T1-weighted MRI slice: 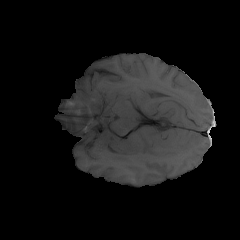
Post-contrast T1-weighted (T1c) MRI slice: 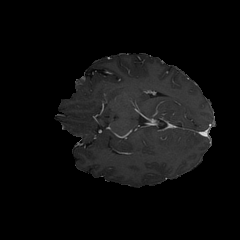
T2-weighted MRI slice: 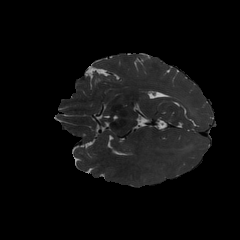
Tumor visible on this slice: no